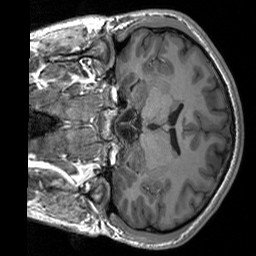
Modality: T1w
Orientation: coronal
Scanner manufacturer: siemens
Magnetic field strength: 3 T
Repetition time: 1.76 s
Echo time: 0.0022 s